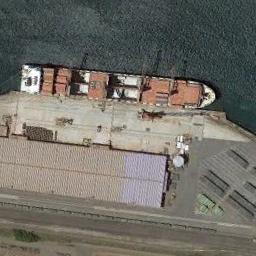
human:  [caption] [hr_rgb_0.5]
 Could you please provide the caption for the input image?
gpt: A white bulk carrier docked by the dock .

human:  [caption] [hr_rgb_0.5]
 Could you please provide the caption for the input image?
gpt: There is a ship in the blue water on the shore .

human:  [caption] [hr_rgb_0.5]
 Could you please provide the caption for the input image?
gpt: There is a building next to the ship on the wharf .

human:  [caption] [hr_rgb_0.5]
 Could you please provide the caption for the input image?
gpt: The ship full of cargo is docked at the cargo terminal and some railways are on the bank .

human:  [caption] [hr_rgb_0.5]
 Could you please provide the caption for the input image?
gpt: The ship is at the harbor .